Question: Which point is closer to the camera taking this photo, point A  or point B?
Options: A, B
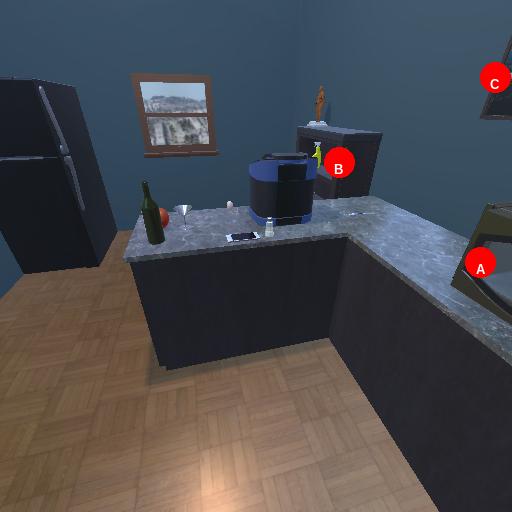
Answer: A